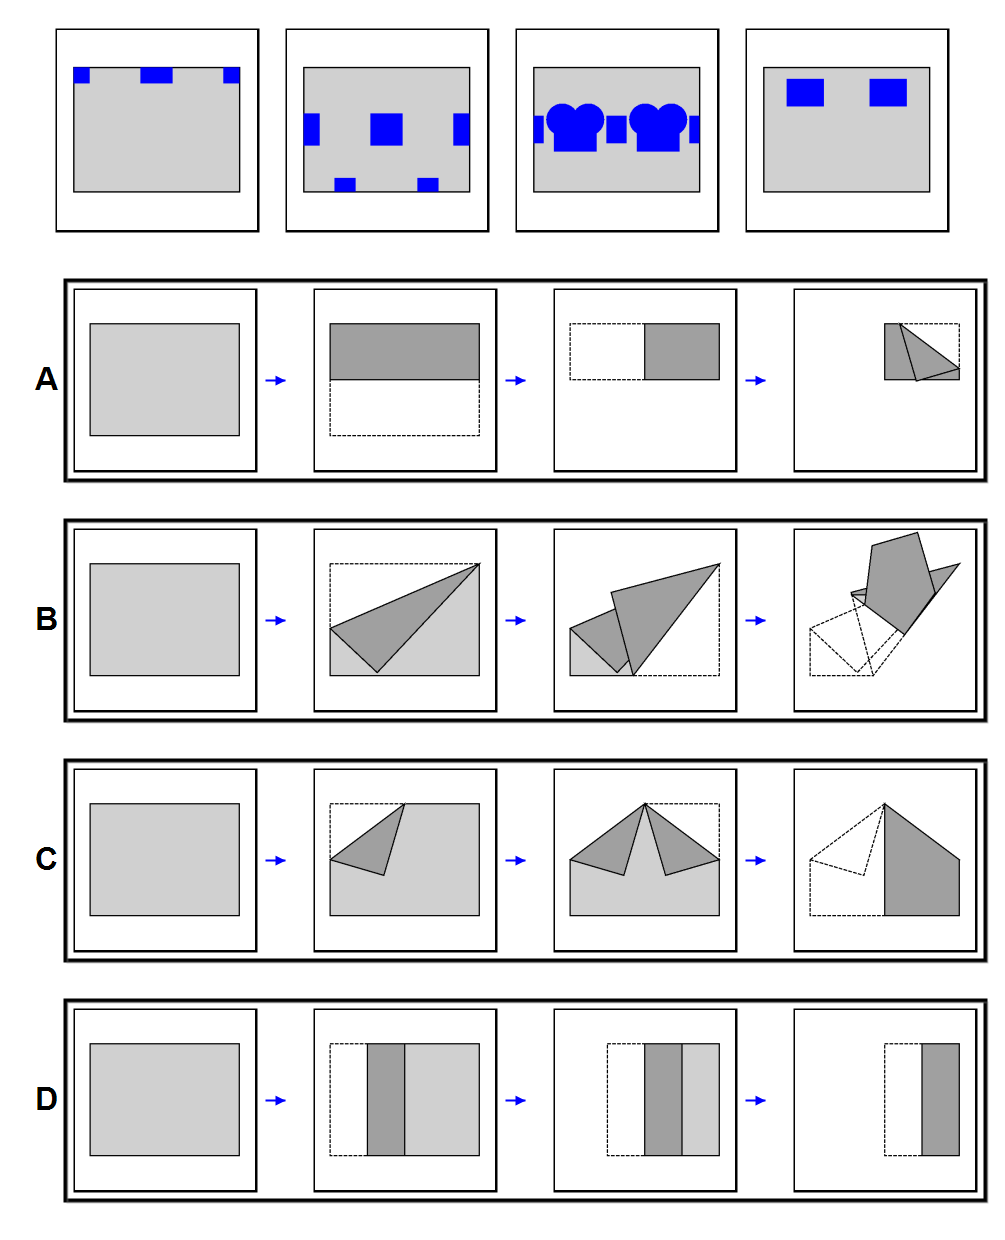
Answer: D